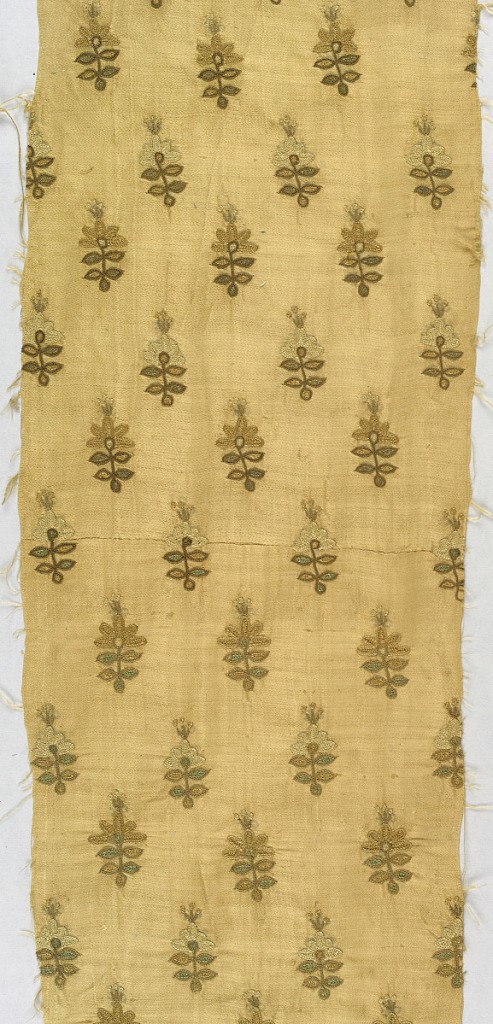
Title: Textile
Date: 18th century
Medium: silk Technique: chain stitch embroidery on satin weave
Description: Small symmetrical Mughal-type embroidery of sprigs in light green diagonal repeat across the grain of satin ground. Piece has apparently been dyed for ground is deep shade of golden tan now in shades of tan and brown, faint green. Two narrow twilled selvage edges are hand-seamed across middle.